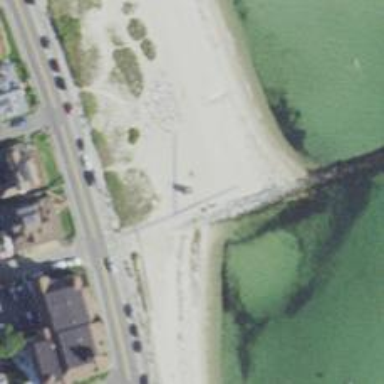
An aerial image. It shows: Lifeguard station.